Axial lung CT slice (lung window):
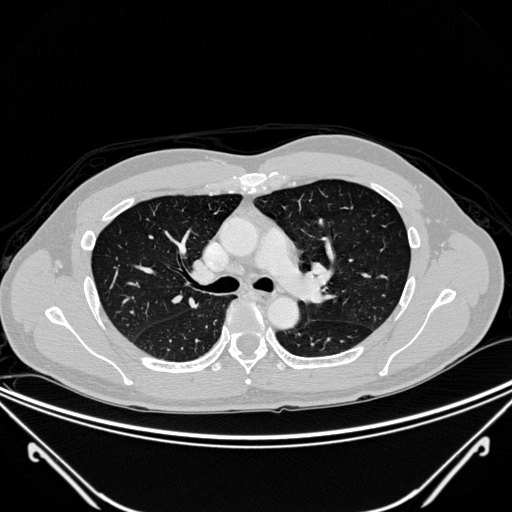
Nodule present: no